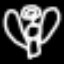
Label: angel